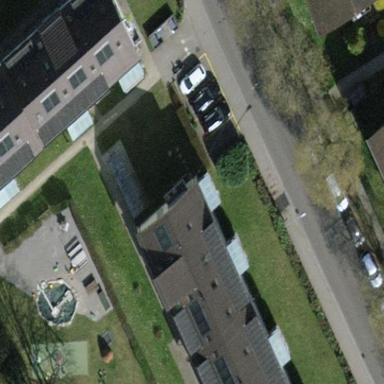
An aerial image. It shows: Gabled roof on building that houses apartments.